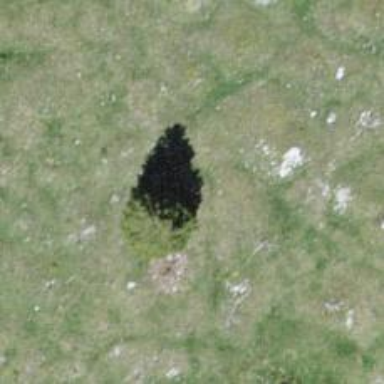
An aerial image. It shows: Needle-leaved tree in nature.